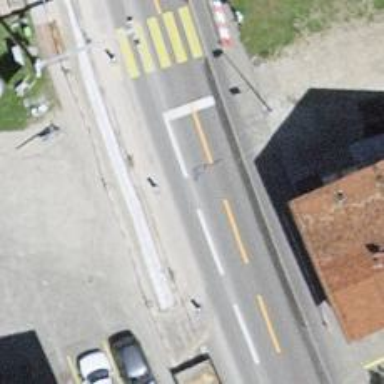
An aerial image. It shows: Road with traffic signals at crossing.